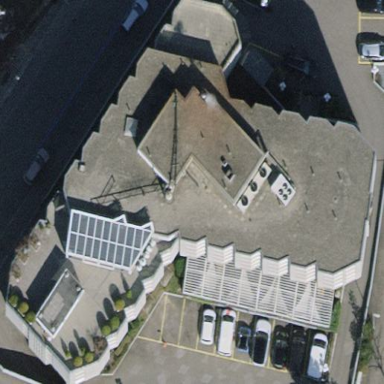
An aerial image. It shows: Part of building.